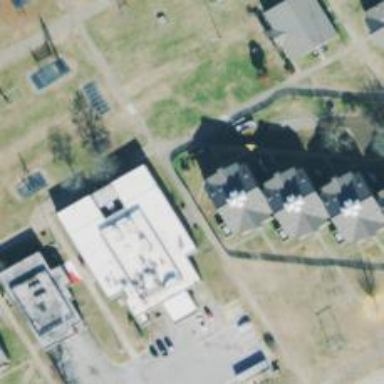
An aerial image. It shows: Building with apartments that resembles military barracks.